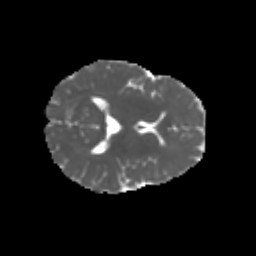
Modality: MD
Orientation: axial
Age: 6
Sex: female
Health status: healthy